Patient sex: M
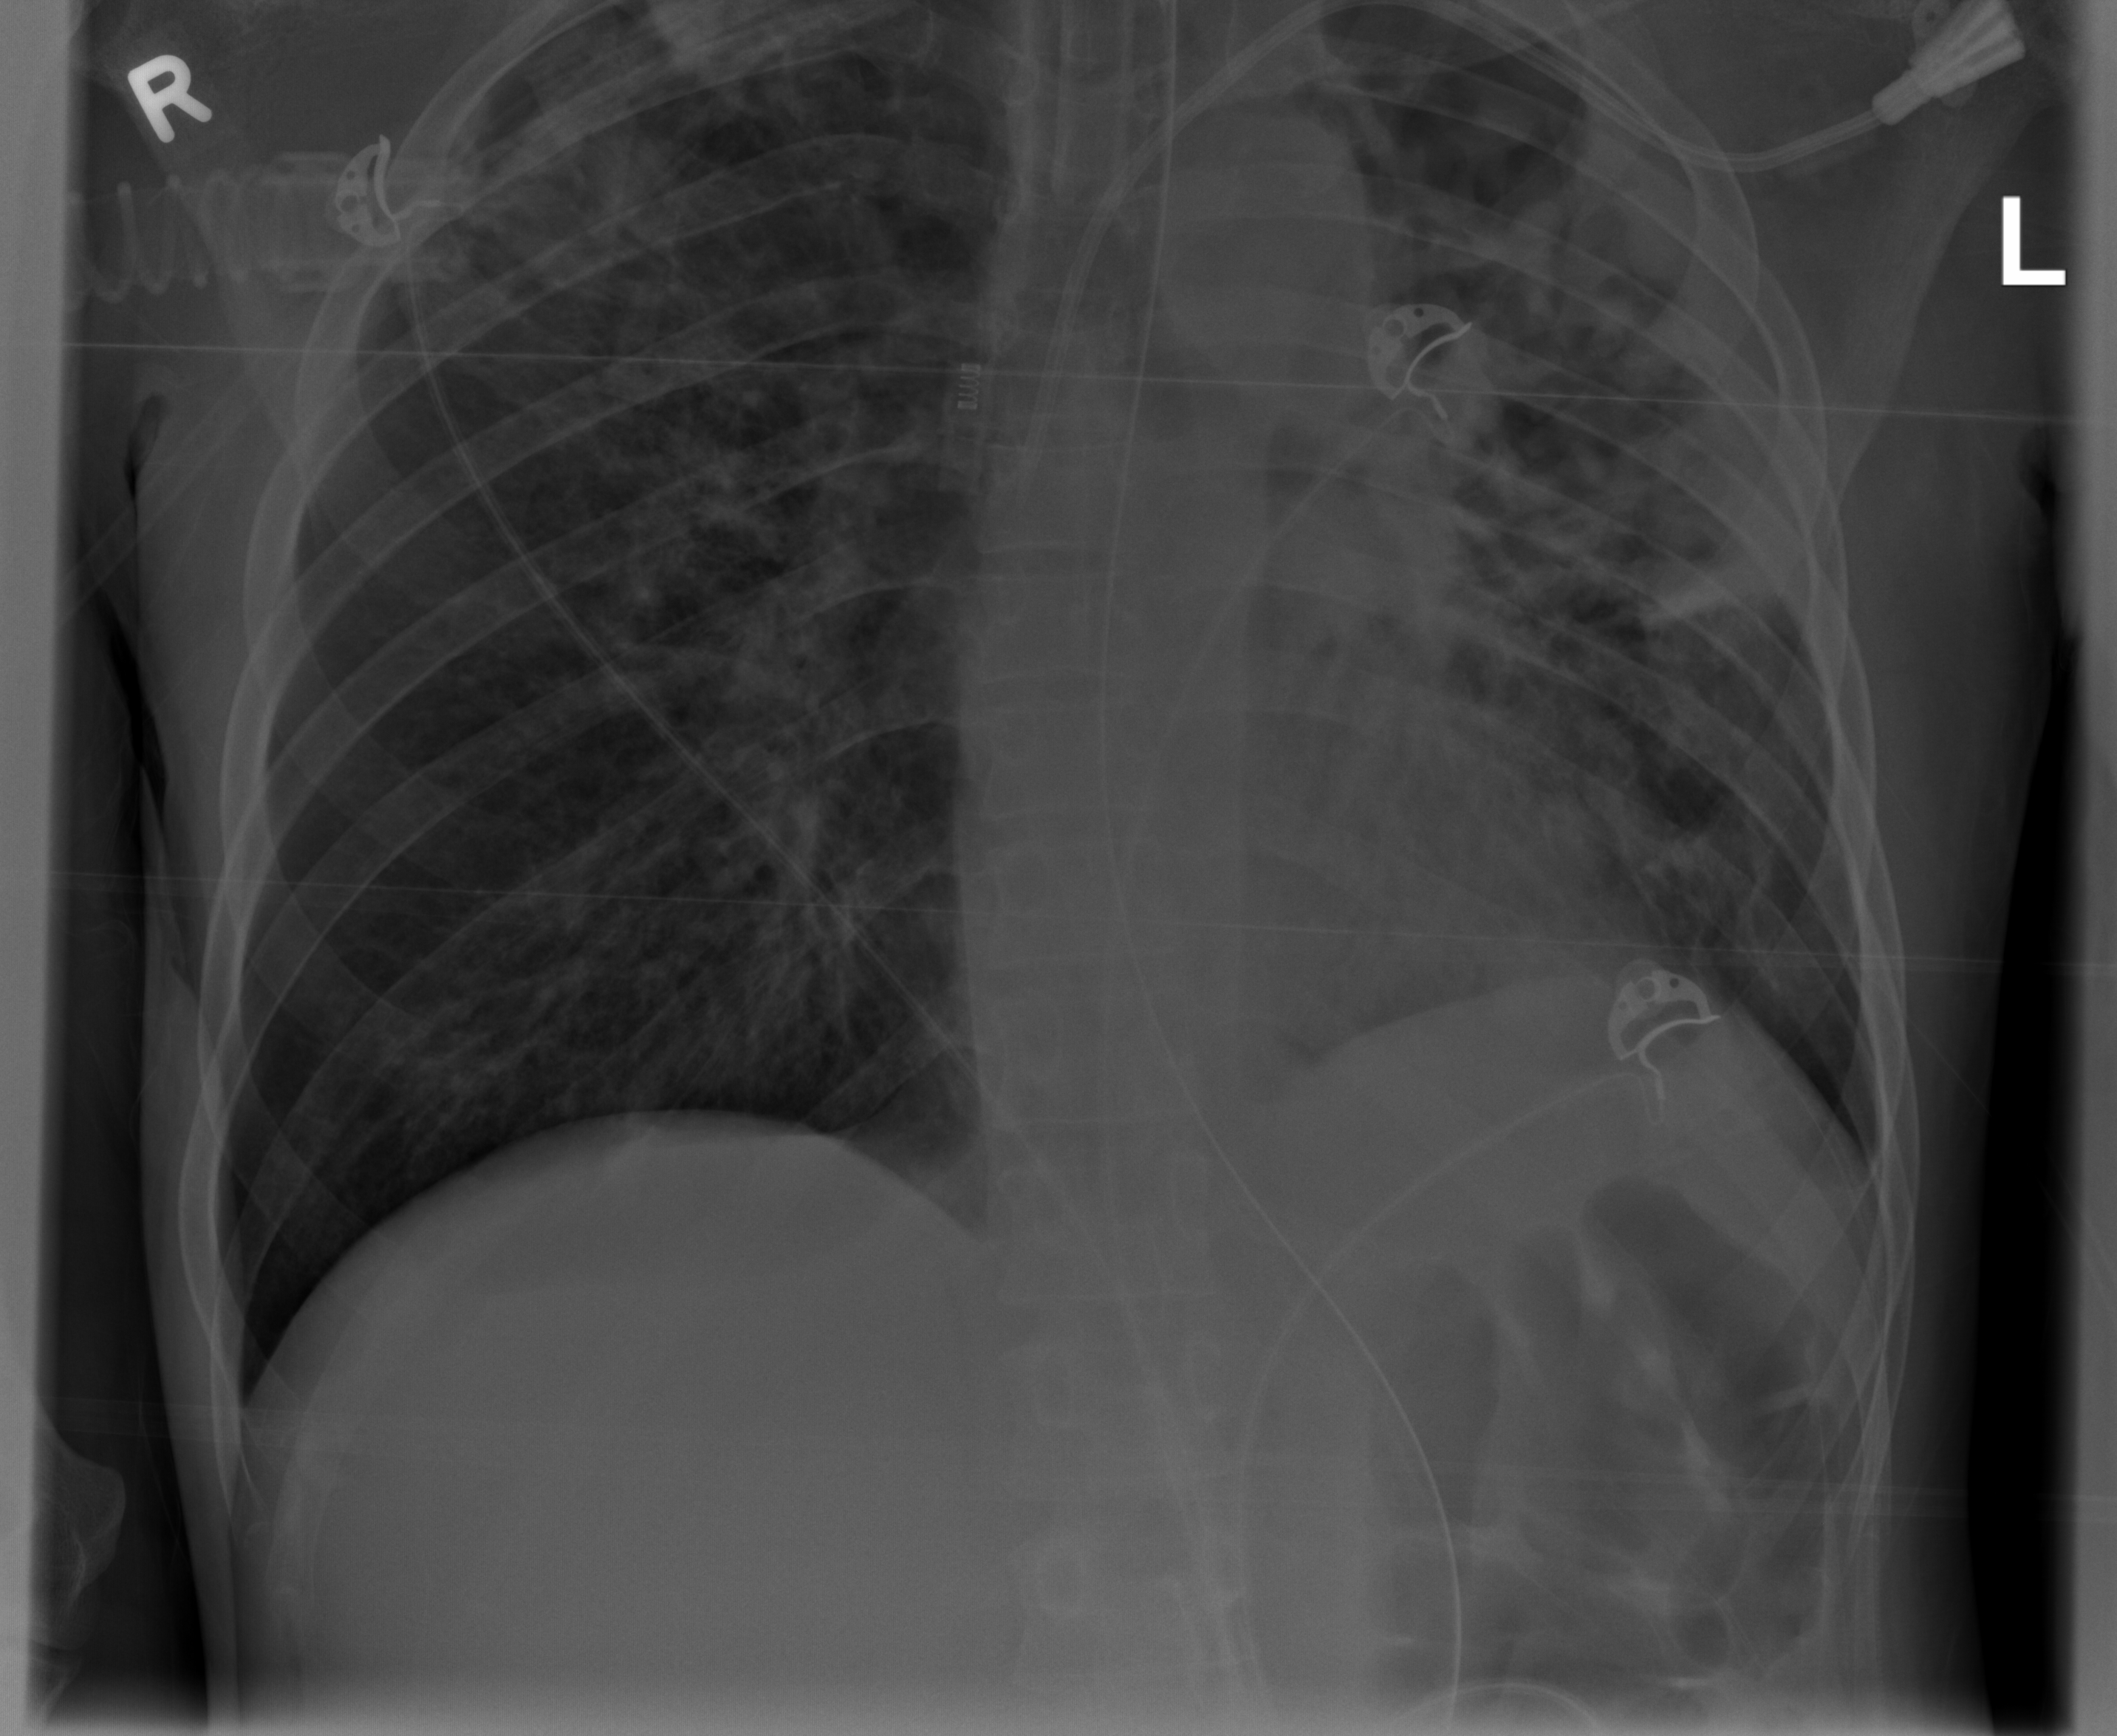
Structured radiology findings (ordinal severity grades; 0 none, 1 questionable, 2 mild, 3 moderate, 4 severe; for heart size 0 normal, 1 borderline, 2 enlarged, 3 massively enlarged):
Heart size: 1
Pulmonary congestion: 0
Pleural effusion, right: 0
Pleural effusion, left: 0
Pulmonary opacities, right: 3
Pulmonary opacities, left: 3
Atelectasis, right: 2
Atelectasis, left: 3